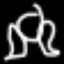
Label: frog